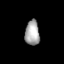
Tissue: skin
Cell type: Others
Senescence score: 0.6773
Nuclear area (px): 357
Mean DAPI intensity: 165.039